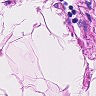
Metastatic tissue present: no